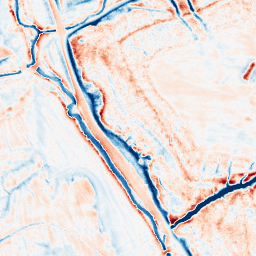
Category: edge_preserving
Decomposition family: anisotropic_diffusion
Decomposition parameters: iterations: 50
kappa: 50
gamma: 0.15
Upsampling method: bicubic_3x
Upsampling parameters: scale: 3
Upsampling scale: 3